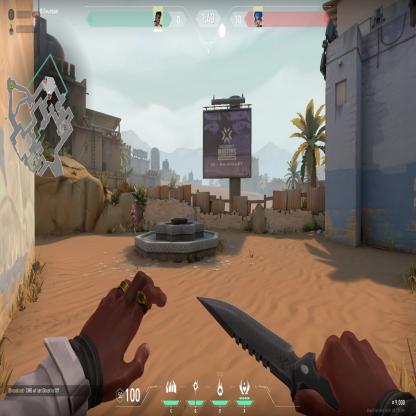
Label: enemy